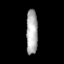
Tissue: prostate
Cell type: Myeloid cells
Senescence score: 0.3519
Nuclear area (px): 503
Mean DAPI intensity: 173.398